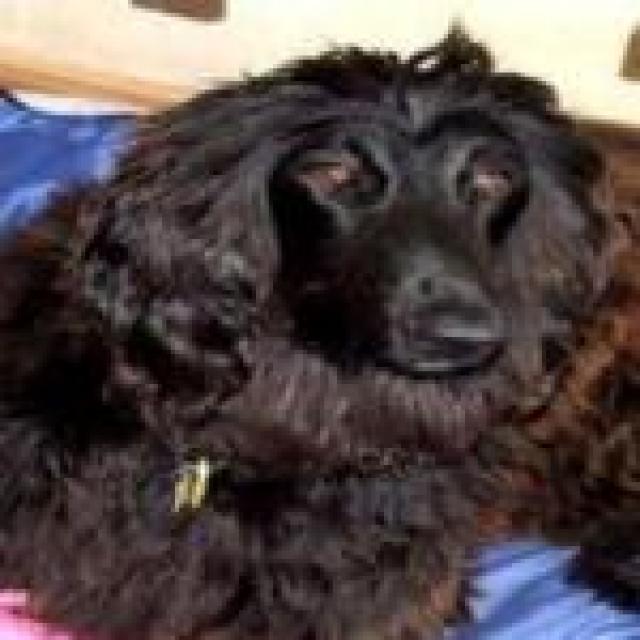
Healthy canine skin — no visible lesions, inflammation, or abnormalities. The skin and coat appear normal.